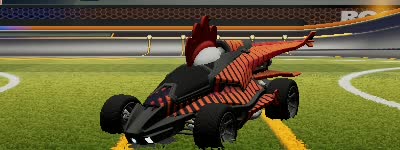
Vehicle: aftershock